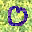
Label: 0